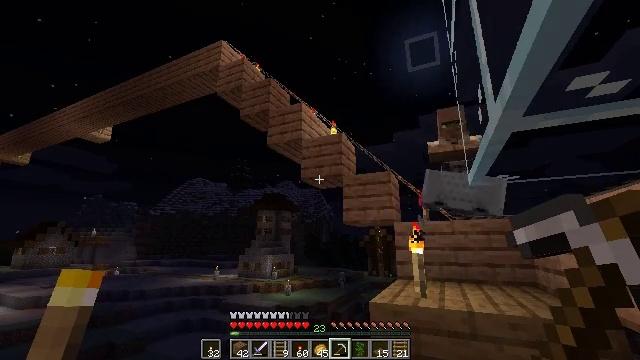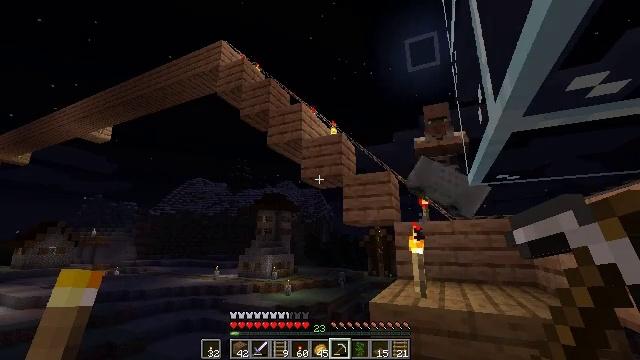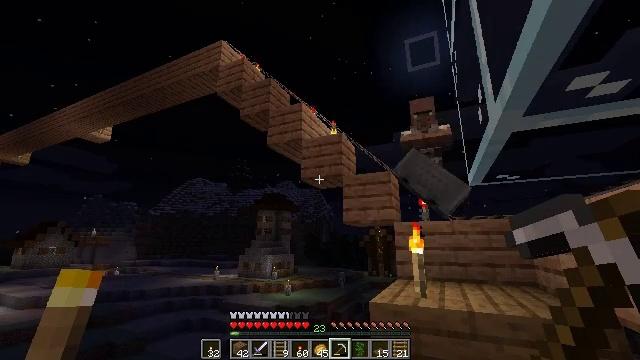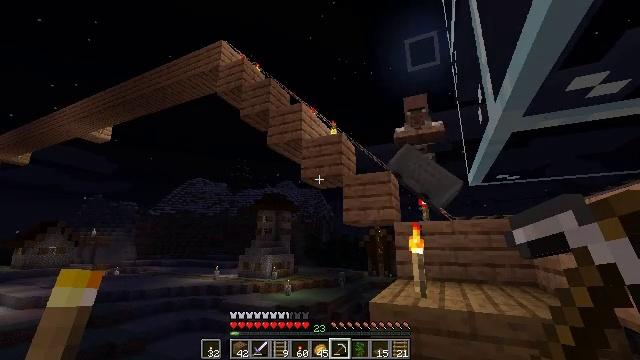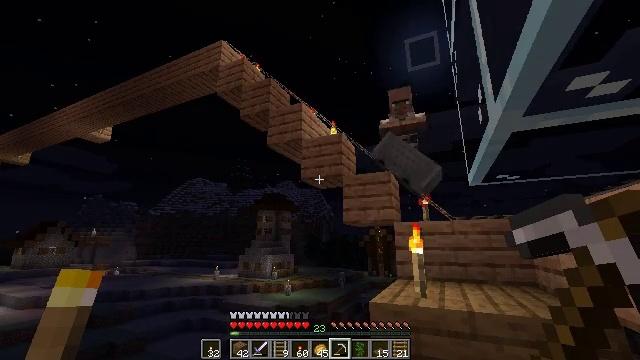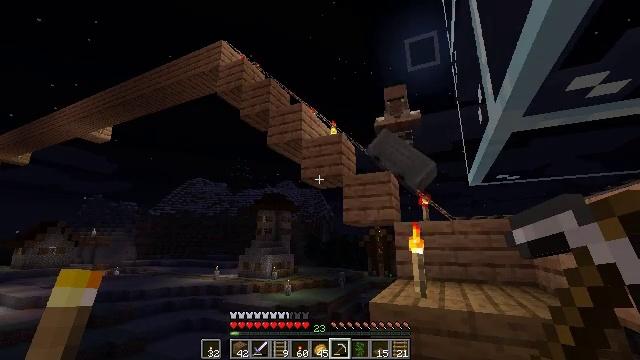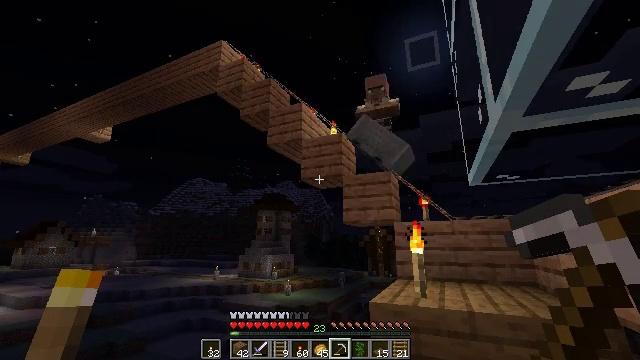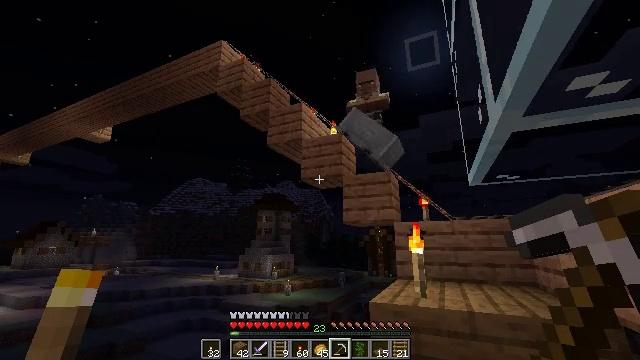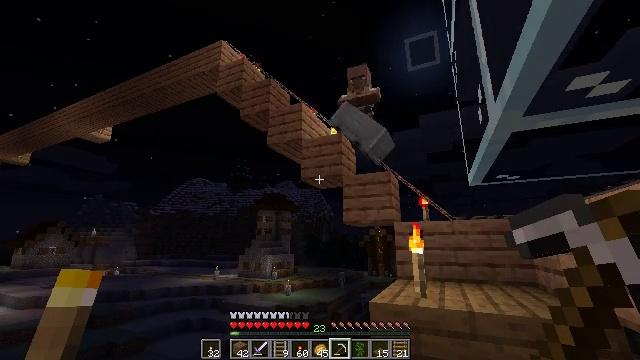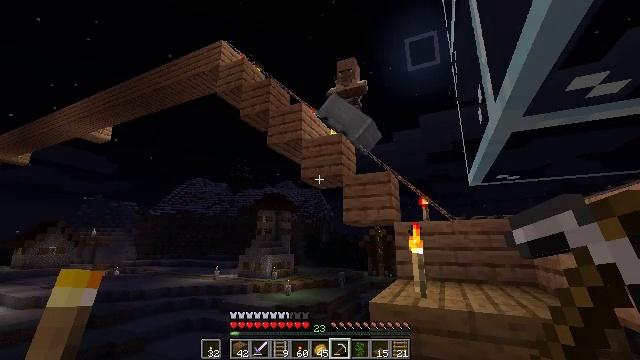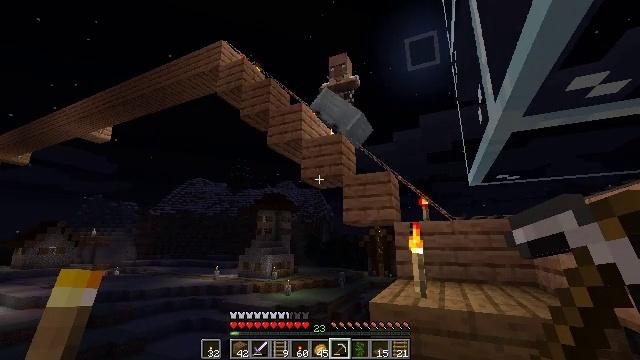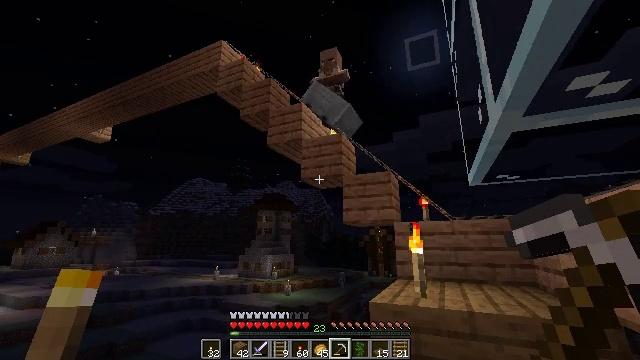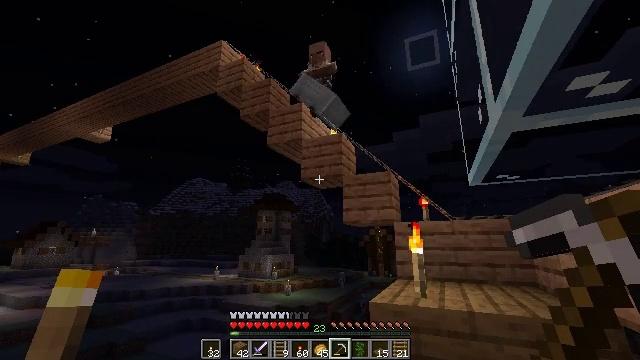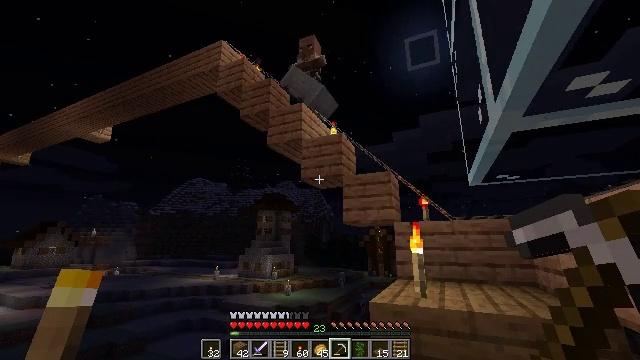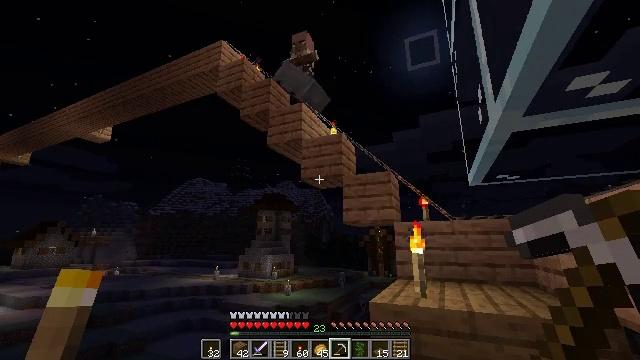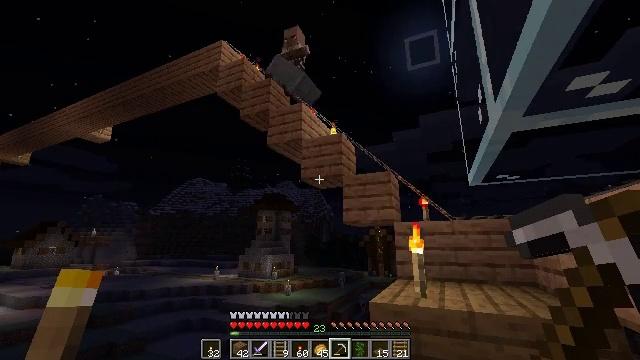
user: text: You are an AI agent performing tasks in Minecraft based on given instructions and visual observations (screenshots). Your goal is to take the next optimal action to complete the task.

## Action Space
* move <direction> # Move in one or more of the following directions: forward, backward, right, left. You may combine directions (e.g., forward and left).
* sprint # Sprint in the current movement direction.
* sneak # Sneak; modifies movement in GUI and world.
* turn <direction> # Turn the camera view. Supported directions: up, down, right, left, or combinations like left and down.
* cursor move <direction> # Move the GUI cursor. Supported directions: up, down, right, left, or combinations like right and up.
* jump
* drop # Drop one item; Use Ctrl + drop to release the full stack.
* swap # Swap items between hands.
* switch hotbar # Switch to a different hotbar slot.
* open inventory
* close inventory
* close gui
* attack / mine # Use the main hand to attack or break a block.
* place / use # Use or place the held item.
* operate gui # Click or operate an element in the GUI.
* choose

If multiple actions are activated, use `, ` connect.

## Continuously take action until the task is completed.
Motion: motion action
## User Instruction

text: Break spruce planks from a structure.
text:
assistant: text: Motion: no_op
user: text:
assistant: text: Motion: no_op
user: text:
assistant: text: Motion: no_op
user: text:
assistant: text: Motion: no_op
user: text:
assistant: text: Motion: no_op
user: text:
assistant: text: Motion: no_op
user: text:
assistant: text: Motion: no_op
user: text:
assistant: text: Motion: no_op
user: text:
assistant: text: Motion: no_op
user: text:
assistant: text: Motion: no_op
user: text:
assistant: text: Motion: no_op
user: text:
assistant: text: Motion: no_op
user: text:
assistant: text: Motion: no_op
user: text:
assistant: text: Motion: no_op
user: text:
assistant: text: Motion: no_op
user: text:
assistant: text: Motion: no_op
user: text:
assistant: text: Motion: no_op
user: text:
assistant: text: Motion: no_op
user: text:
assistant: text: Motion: turn left
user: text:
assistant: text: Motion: turn left
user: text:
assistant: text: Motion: turn left
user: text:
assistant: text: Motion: turn left
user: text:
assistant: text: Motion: turn left
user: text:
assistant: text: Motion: no_op
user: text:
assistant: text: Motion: no_op
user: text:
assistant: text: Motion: no_op
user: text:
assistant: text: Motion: no_op
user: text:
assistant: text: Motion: no_op
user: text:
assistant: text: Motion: no_op
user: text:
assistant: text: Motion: no_op